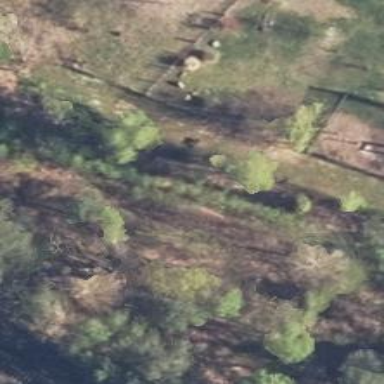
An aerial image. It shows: Abandoned railway.